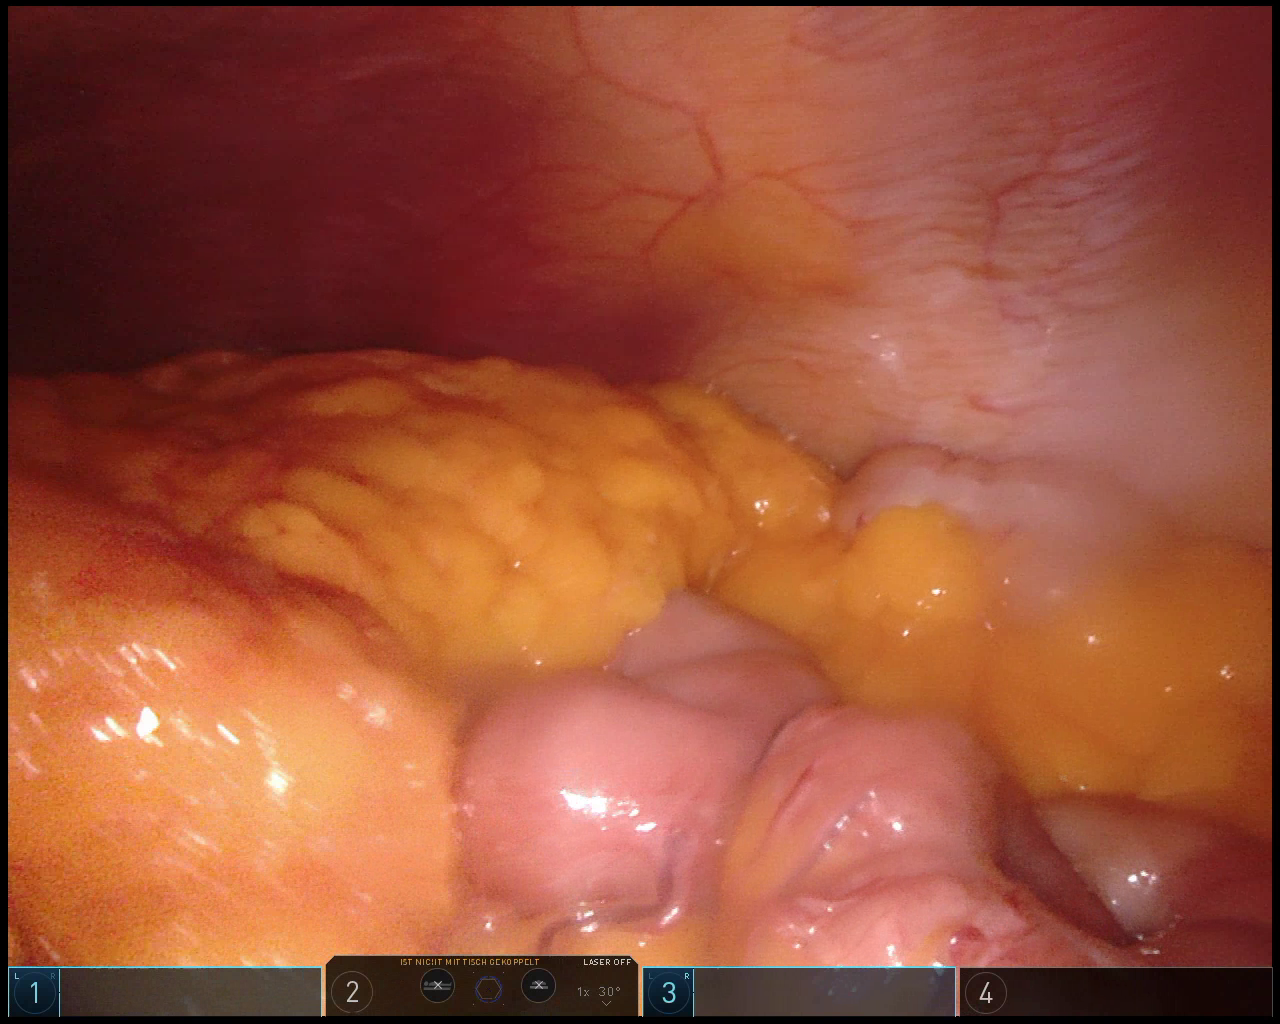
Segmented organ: small_intestine
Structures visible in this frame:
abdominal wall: yes
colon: yes
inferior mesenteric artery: no
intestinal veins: no
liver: no
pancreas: no
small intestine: yes
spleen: no
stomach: no
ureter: no
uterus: no
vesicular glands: no